Interaction volume radius: 5 \u00c5
Interaction volume height: 40 \u00c5
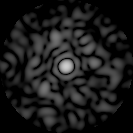
Disorder parameter: 0.8296